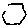
Label: hexagon